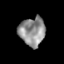
Tissue: skin
Cell type: Epithelial cells
Senescence score: 0.2788
Nuclear area (px): 721
Mean DAPI intensity: 144.716